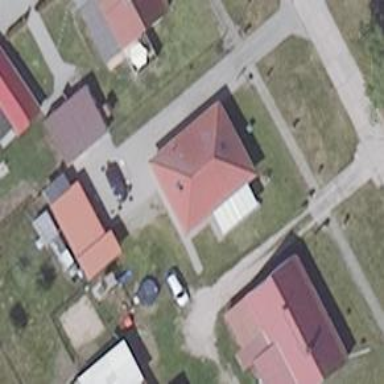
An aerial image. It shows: Building with hipped roof.